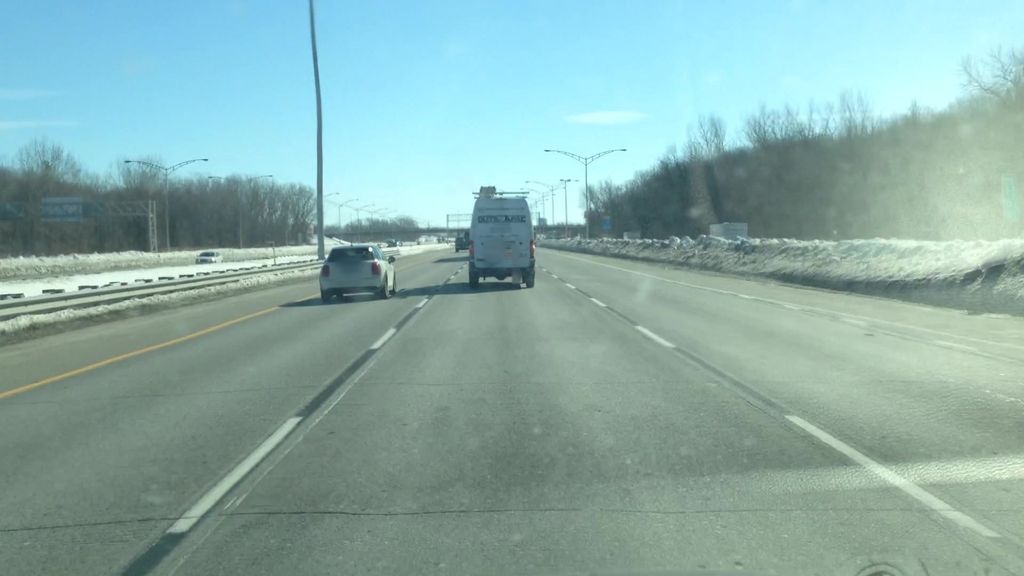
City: montreal